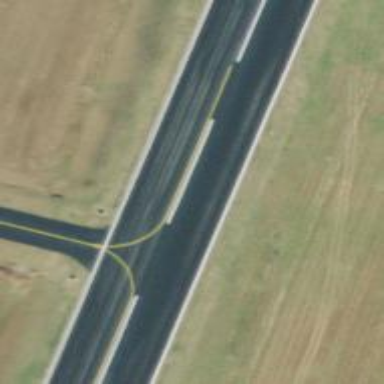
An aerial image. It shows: View of taxiway at the airport.